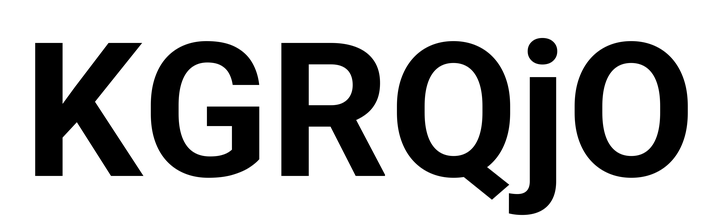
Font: Roboto_Bold